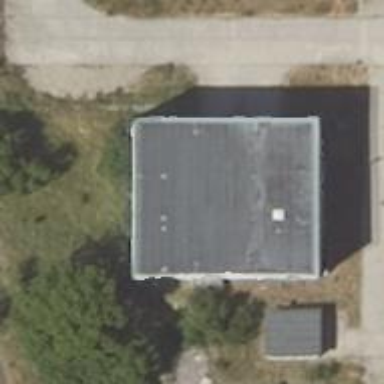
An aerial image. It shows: Residential building with flat grey roof.